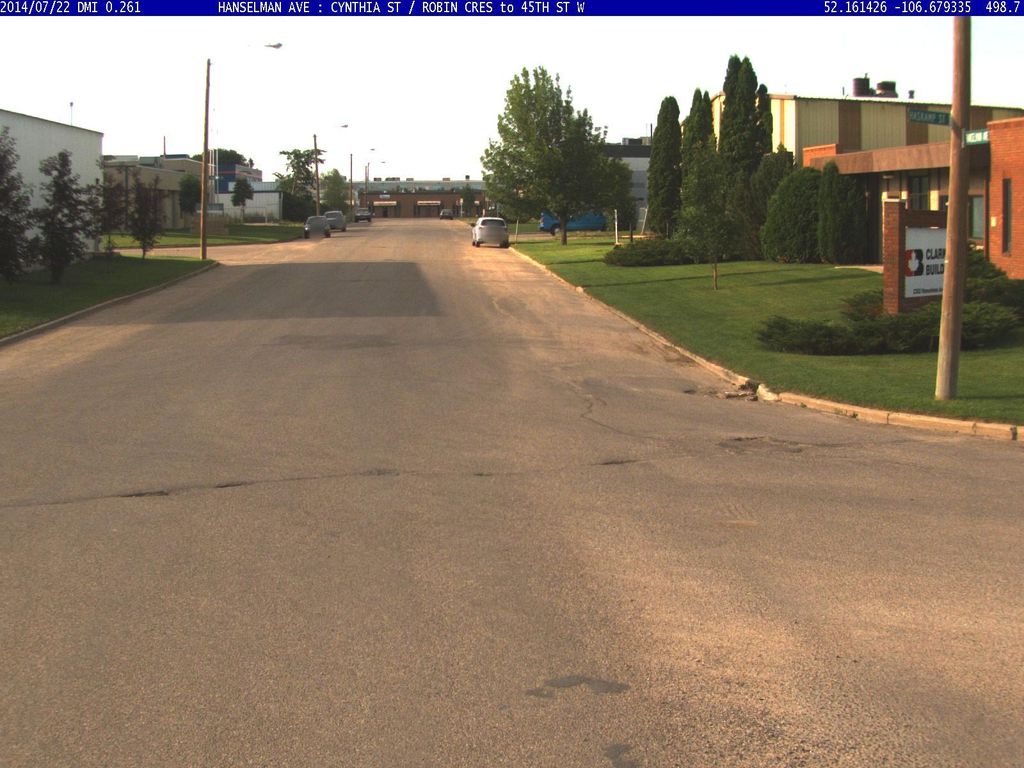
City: saskatoon